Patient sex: M
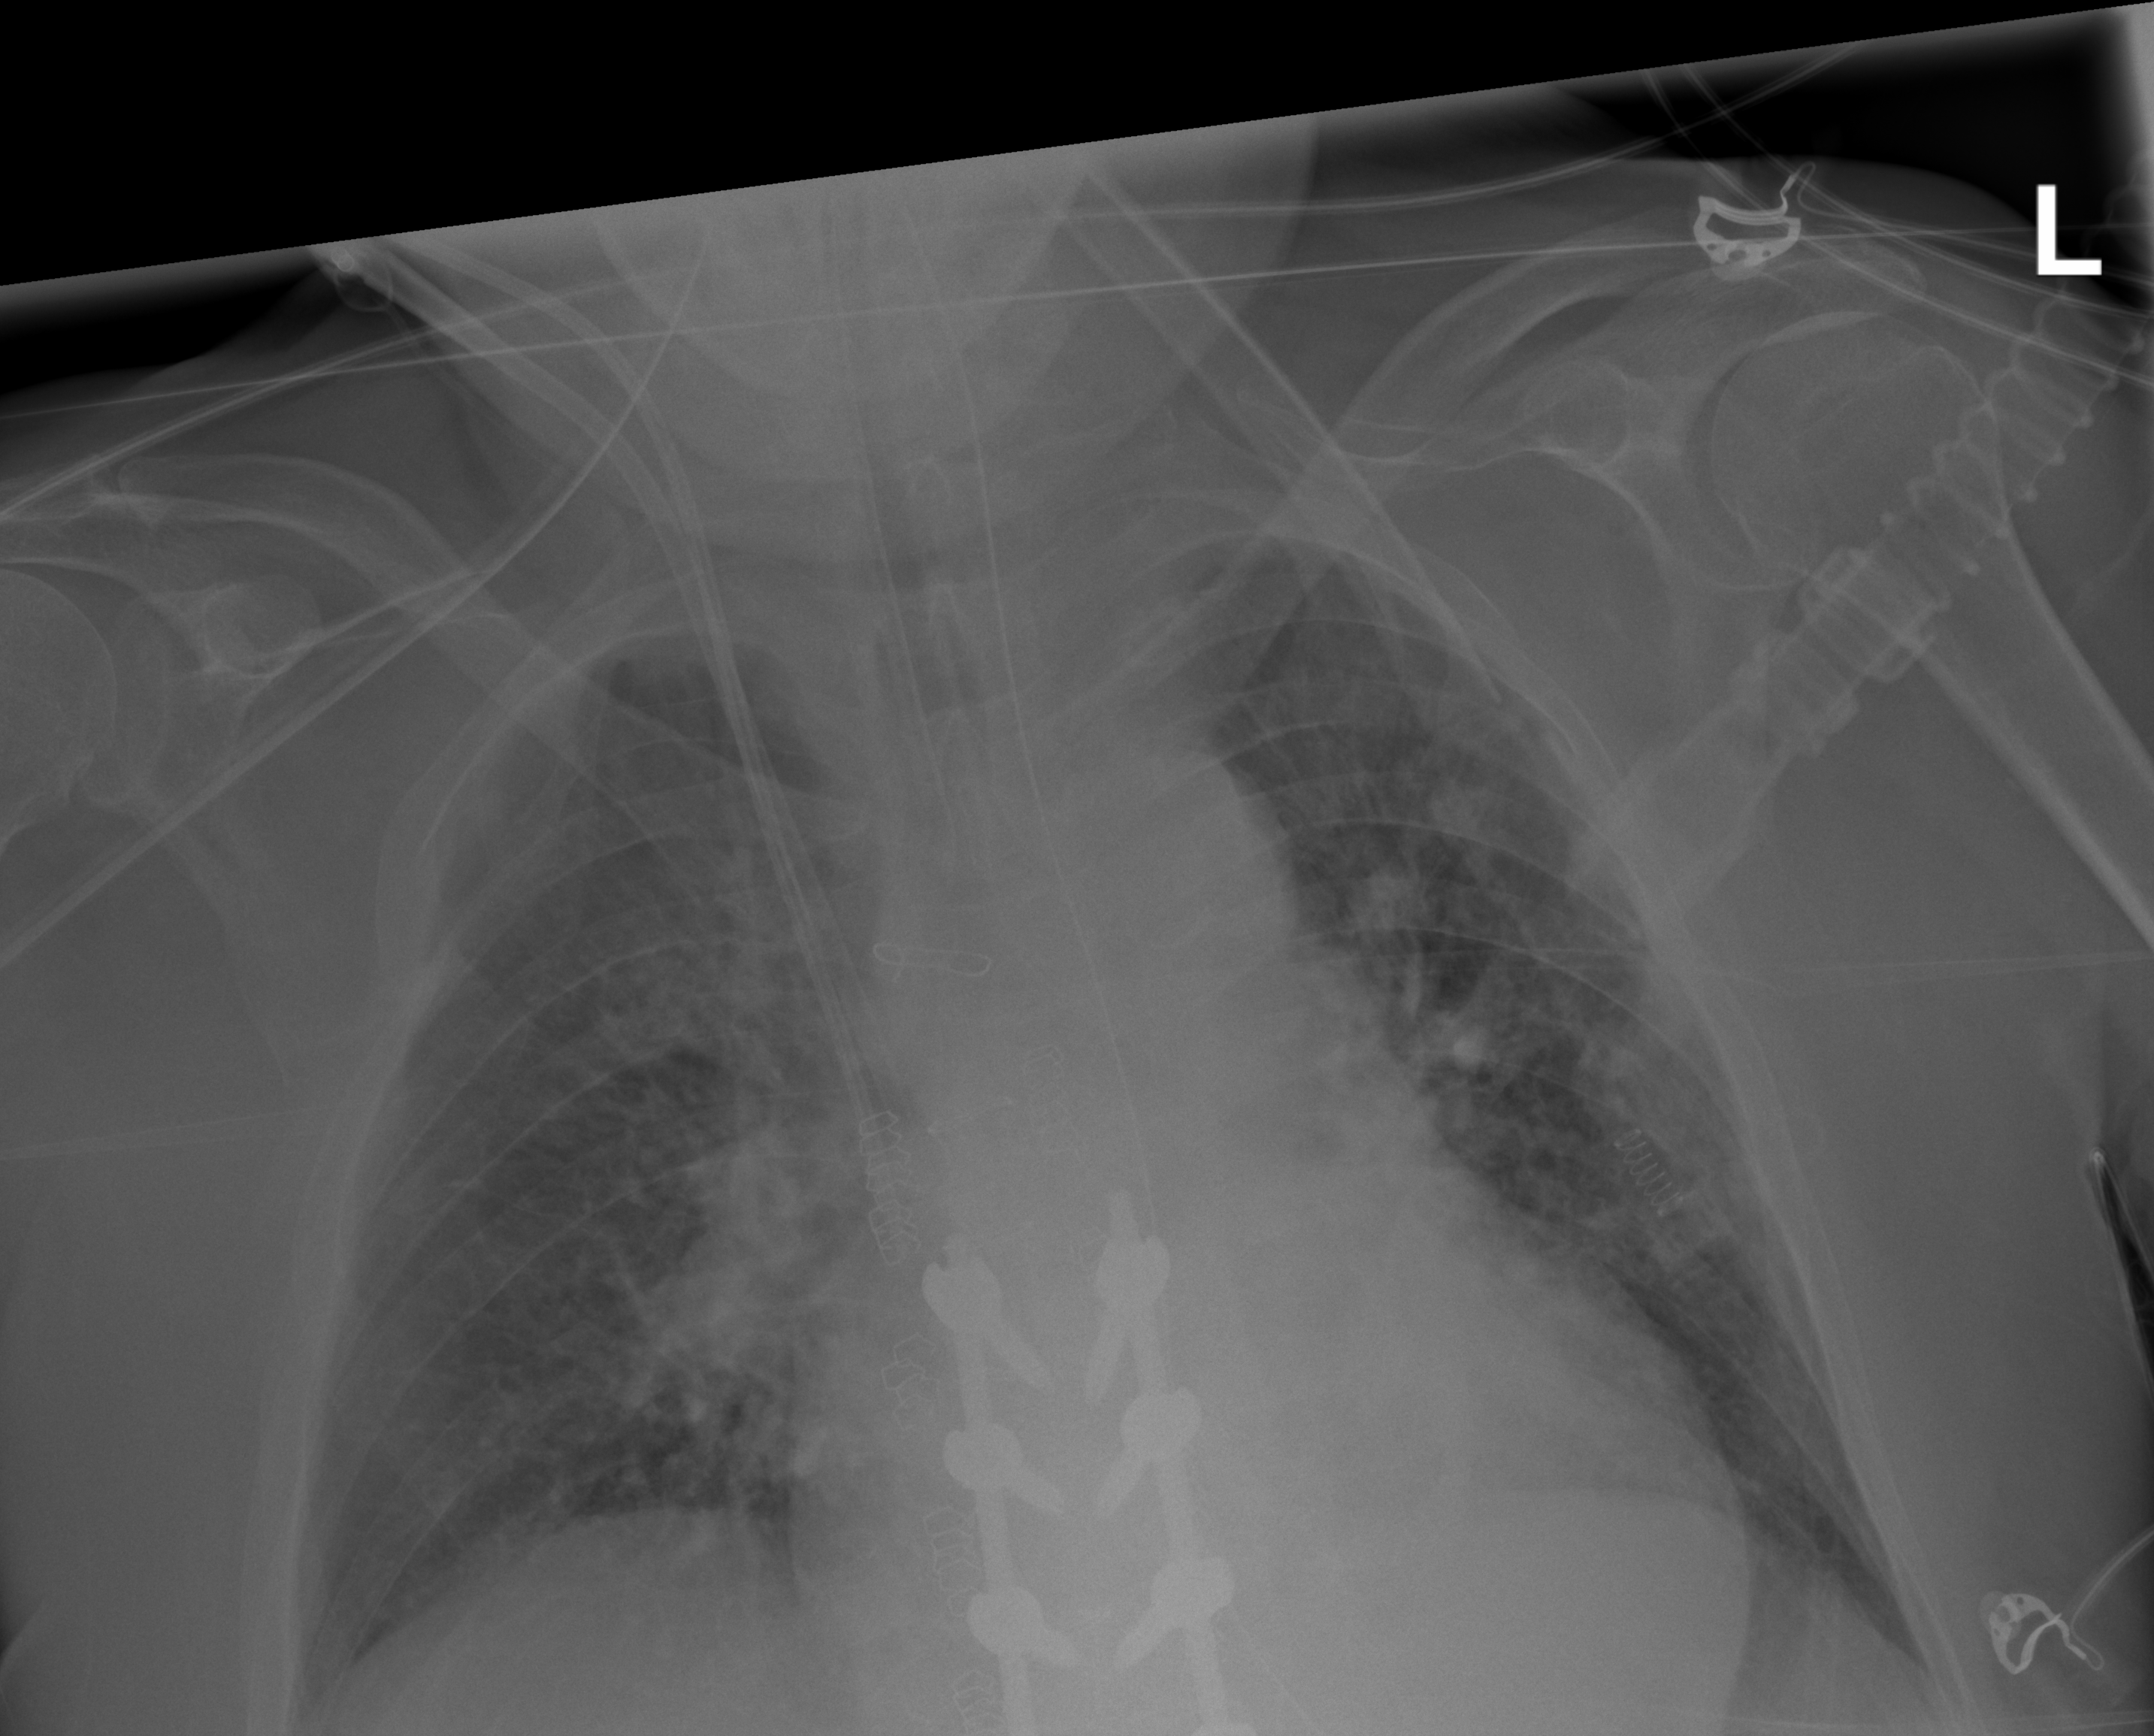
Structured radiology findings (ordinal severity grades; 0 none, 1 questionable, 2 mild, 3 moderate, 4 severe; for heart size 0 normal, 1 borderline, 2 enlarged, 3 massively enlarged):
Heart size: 2
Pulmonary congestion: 2
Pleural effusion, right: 0
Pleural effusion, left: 0
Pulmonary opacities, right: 2
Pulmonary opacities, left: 0
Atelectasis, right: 2
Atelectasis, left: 2